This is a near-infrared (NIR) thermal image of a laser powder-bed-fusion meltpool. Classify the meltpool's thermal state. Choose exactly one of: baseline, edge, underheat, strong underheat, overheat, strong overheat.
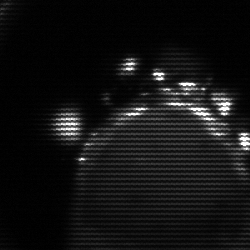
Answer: edge